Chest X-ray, PA view. Patient: 59 years old, sex M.
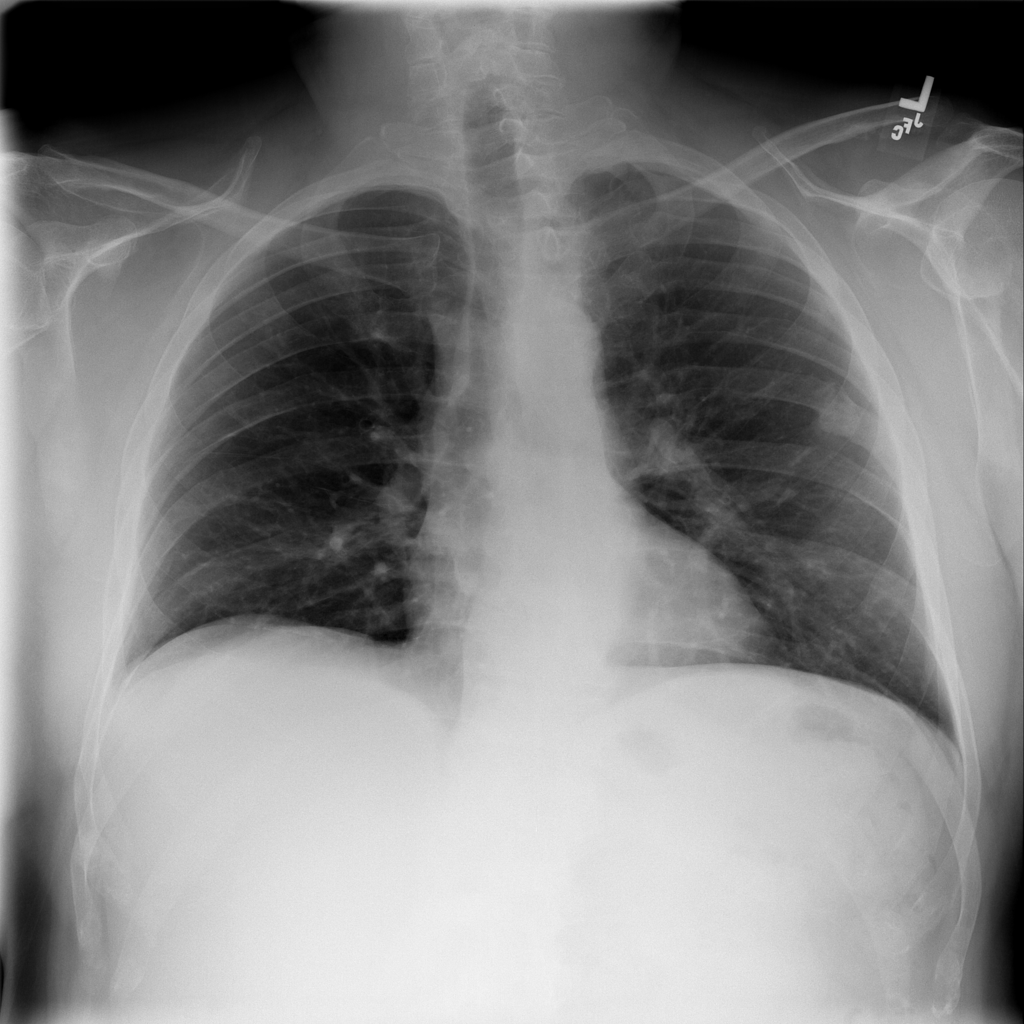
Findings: No Finding